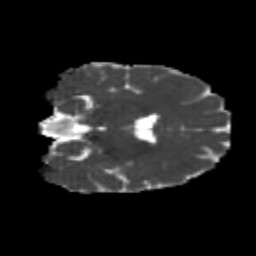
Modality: MD
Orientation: coronal
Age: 22
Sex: female
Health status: healthy
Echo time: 0.074 s